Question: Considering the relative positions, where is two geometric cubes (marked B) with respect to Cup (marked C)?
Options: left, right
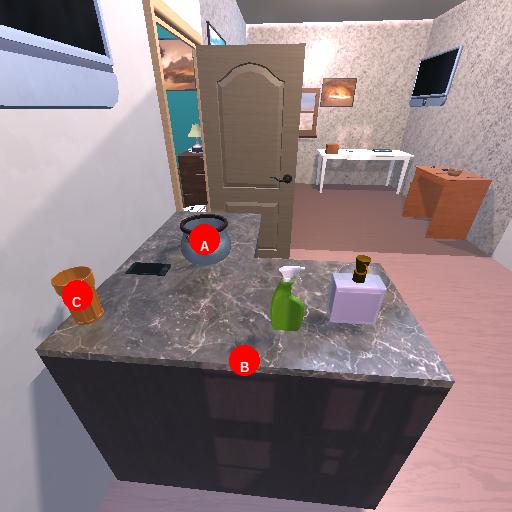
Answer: left